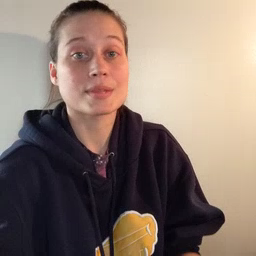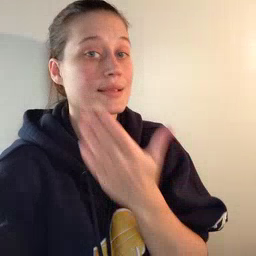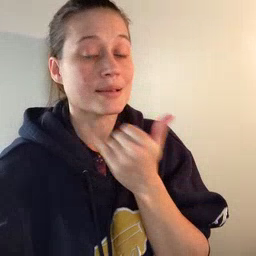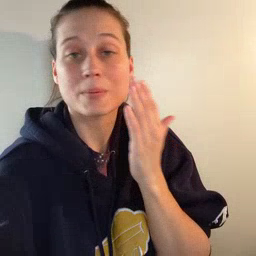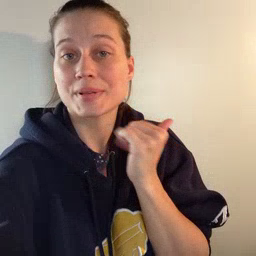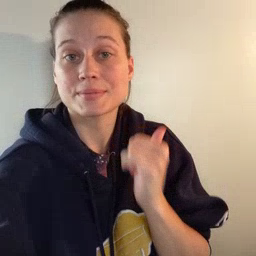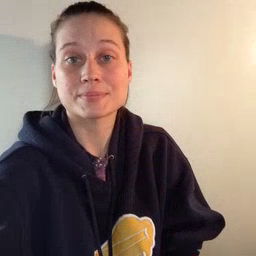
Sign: napkin